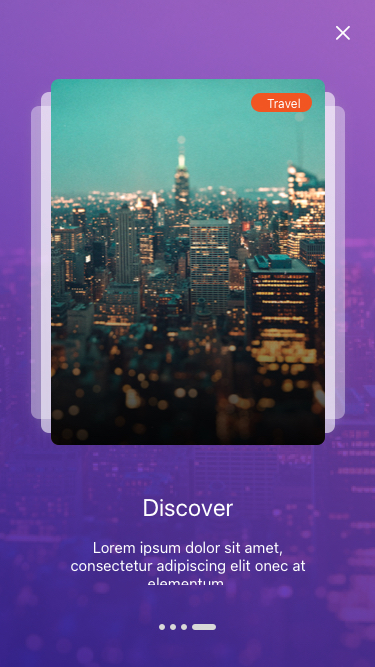
Text in this UI design:
Travel
Lorem ipsum dolor sit amet, consectetur adipiscing elit onec at elementum.
Discover